Question: Im getting the warning "Expression result unused".

I dont know why this is showing. It is working correctly. Showing the right title and the images so why the warnings? what can i do to fix these warnings?
Thank you all for the help!
----------------------------------------------------- Edit 1
WHen i write it like this i get no warning.
'''
tabBarItem1 = [tabBarItem1 initWithTitle:@"Matcher Idag" image:[UIImage imageNamed:@"games-2.png"] selectedImage:[UIImage imageNamed:@"games-2.png"]];
'''
BUT when i go to Product -> Analyze then it says: " Value stored to tabBarItem1 is never used
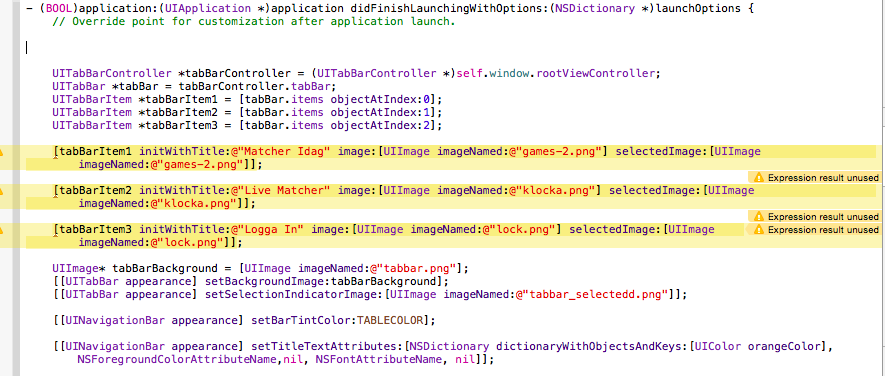
Answer: That code is very, very wrong.
Init methods return an object. You're supposed to use it, because sometimes the init method returns a different object than the one you started with.
You almost always use alloc and init together in a pair, e.g.:
'''
tabBarItem1 = [[tabBarItem alloc] initWithTitle: @"title"
image: myImage
selectedImage: anotherImage];
'''
If you're not an experienced Objective-C developer and you're calling alloc and init separately, you are making a mistake. I can count on the fingers of 1 hand the number of times I've used init where it wasn't in the alloc/init pattern I showed above
The code you posted doesn't make a lot of sense. You shouldn't be sending init messages to objects that are already part of your tab bar. That's a no-no. Those objects have already been initialized, and you are only supposed to send one init message to an object in it's lifetime. What you are doing is going to cause problems. Big problems.
Instead you should use the title and image properties:
'''
tableBarItem1.title = @"new title";
tableBarItem1.image = myImage;
tableBarItem1.selectedImage = mySelectedImage;
'''